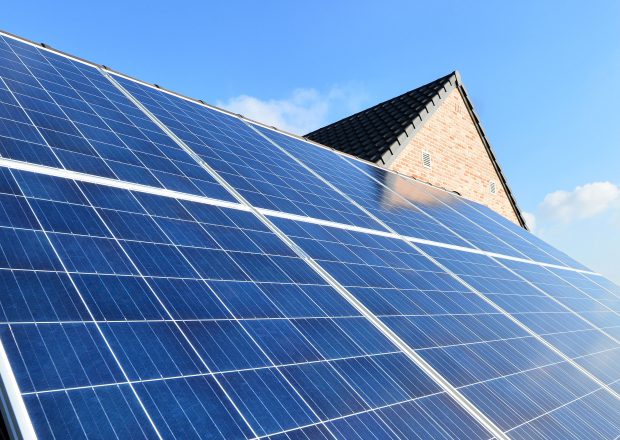
Label: Clean